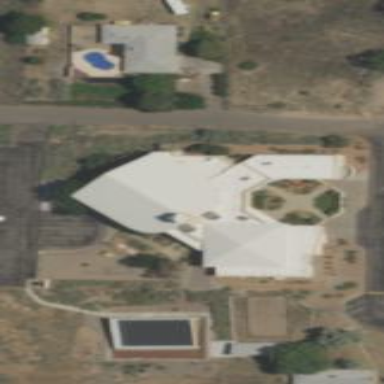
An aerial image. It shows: Beautiful church building.